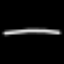
Label: line